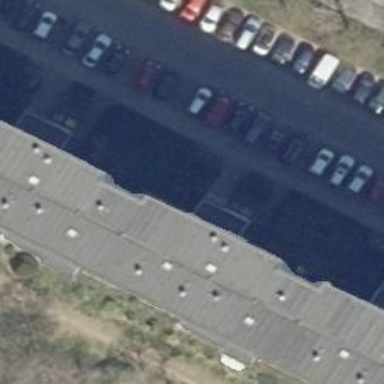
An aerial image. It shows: Flat-roofed apartment building.